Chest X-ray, AP view. Patient: 74 years old, sex M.
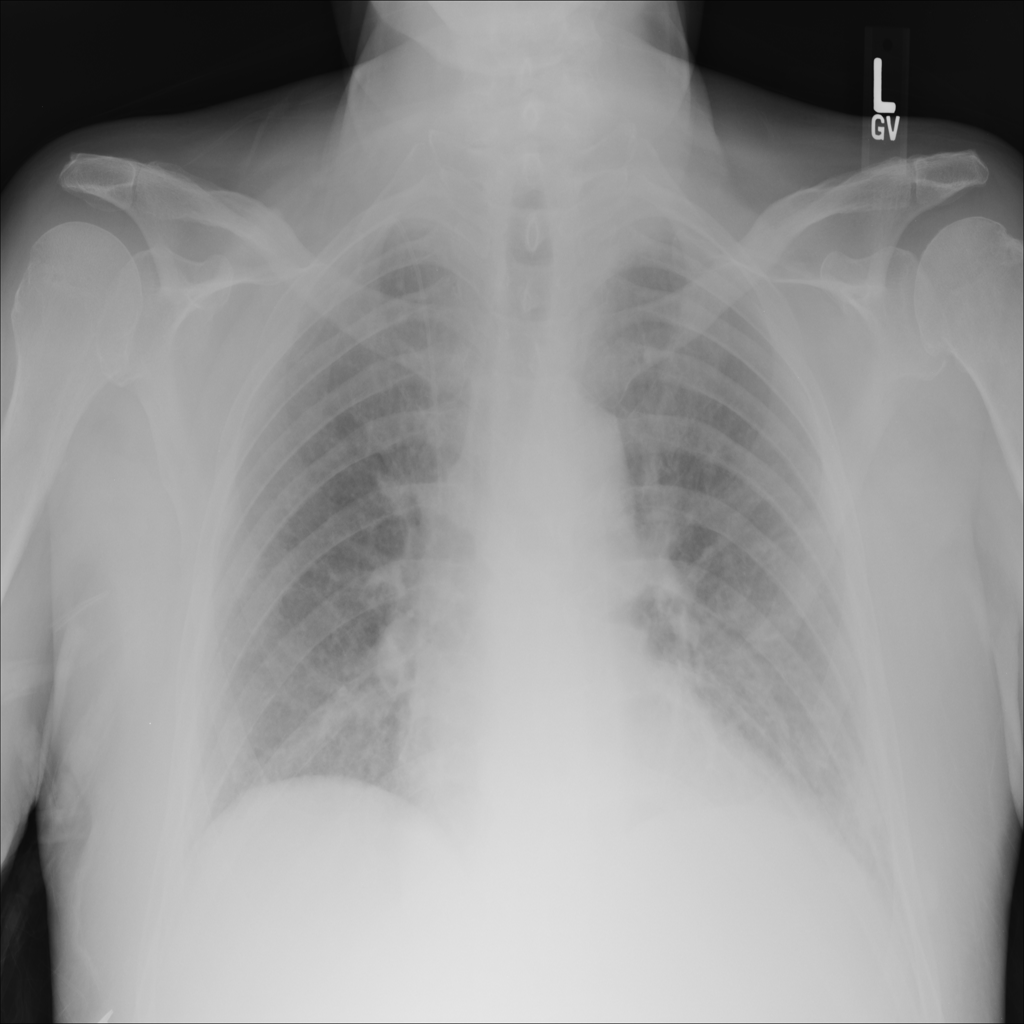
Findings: Edema